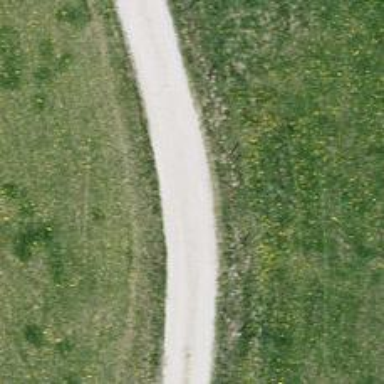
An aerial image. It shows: Well-maintained track road with grade 1 tracktype.